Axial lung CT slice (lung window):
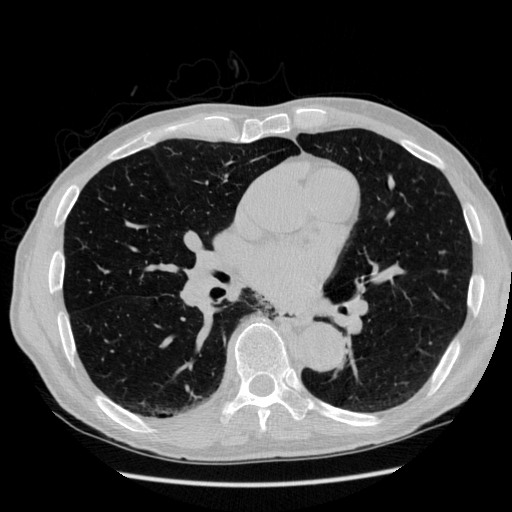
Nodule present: no